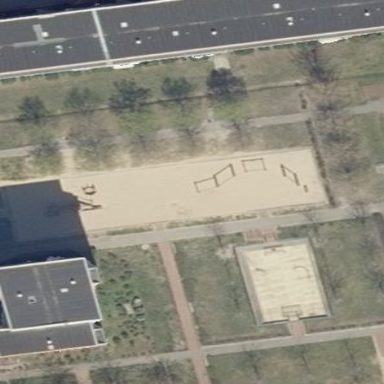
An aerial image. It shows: Sandpit at the playground.